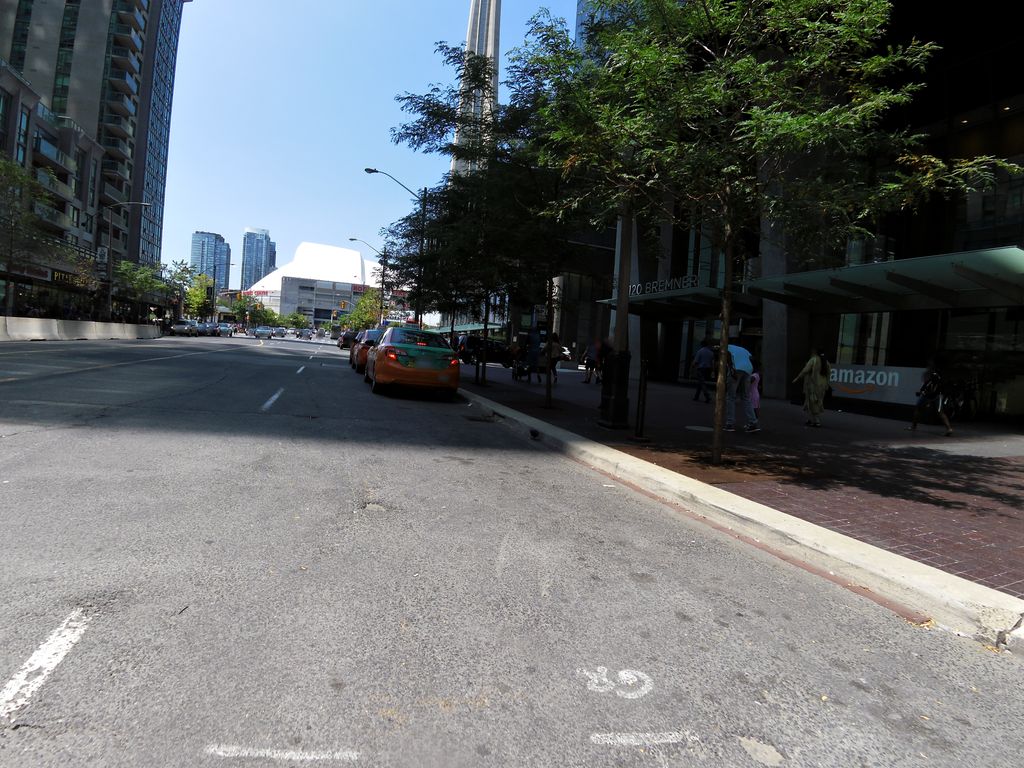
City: toronto